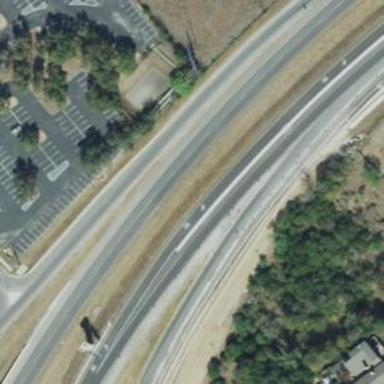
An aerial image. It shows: Primary link highway.